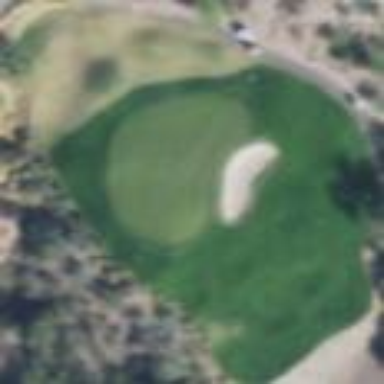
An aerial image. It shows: Rough area in golf course.